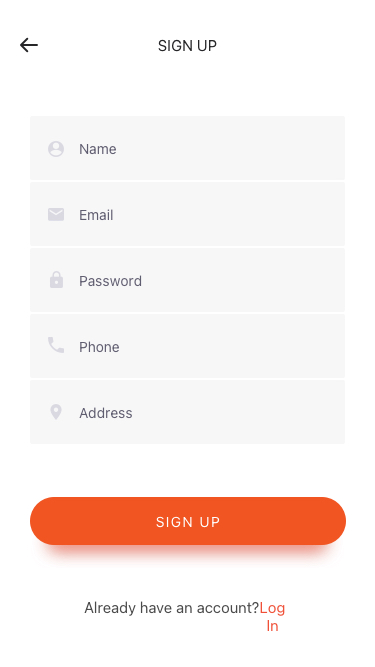
Text in this UI design:
Already have an account?
Log In
Email
Name
Password
Phone
Address
Sign Up